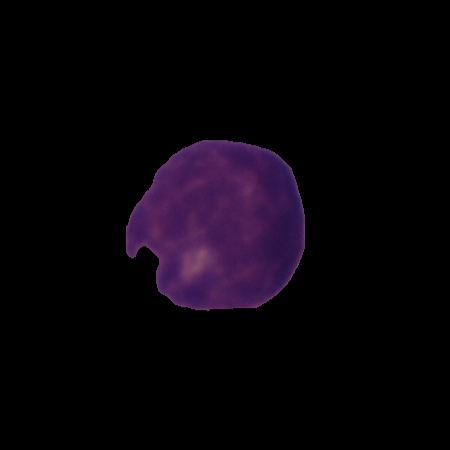
Label: cancer